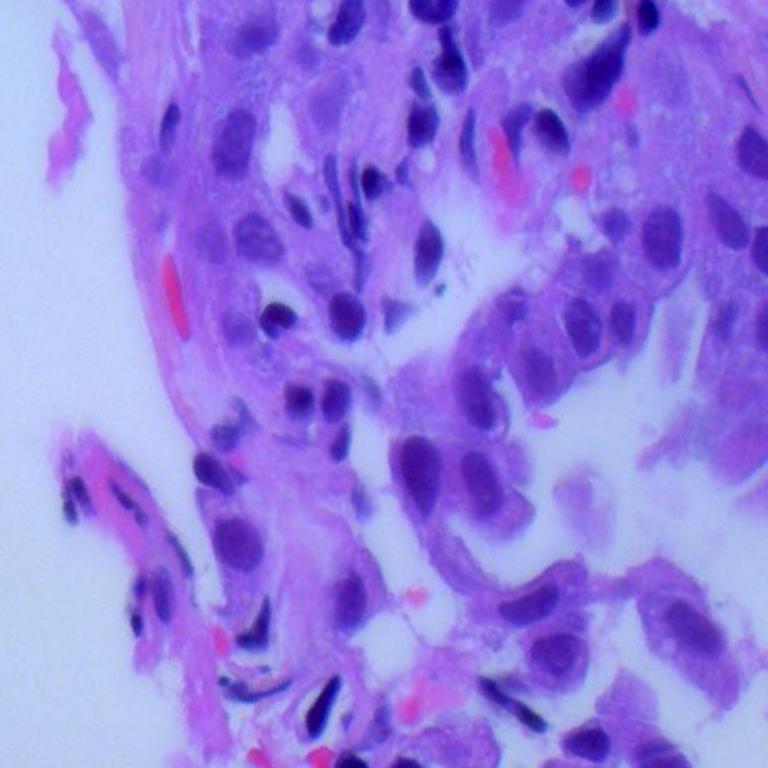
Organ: lung
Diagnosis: adenocarcinomas